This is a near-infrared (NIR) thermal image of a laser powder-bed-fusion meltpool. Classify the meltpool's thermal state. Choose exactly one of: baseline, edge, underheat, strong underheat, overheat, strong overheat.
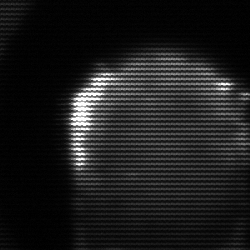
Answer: baseline